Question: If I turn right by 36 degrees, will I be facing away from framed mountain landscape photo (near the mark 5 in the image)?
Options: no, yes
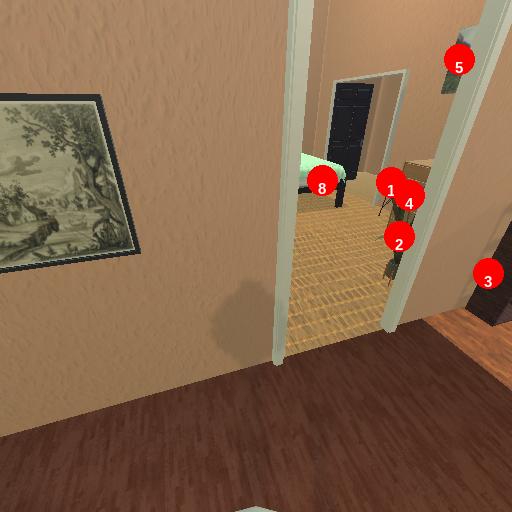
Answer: no